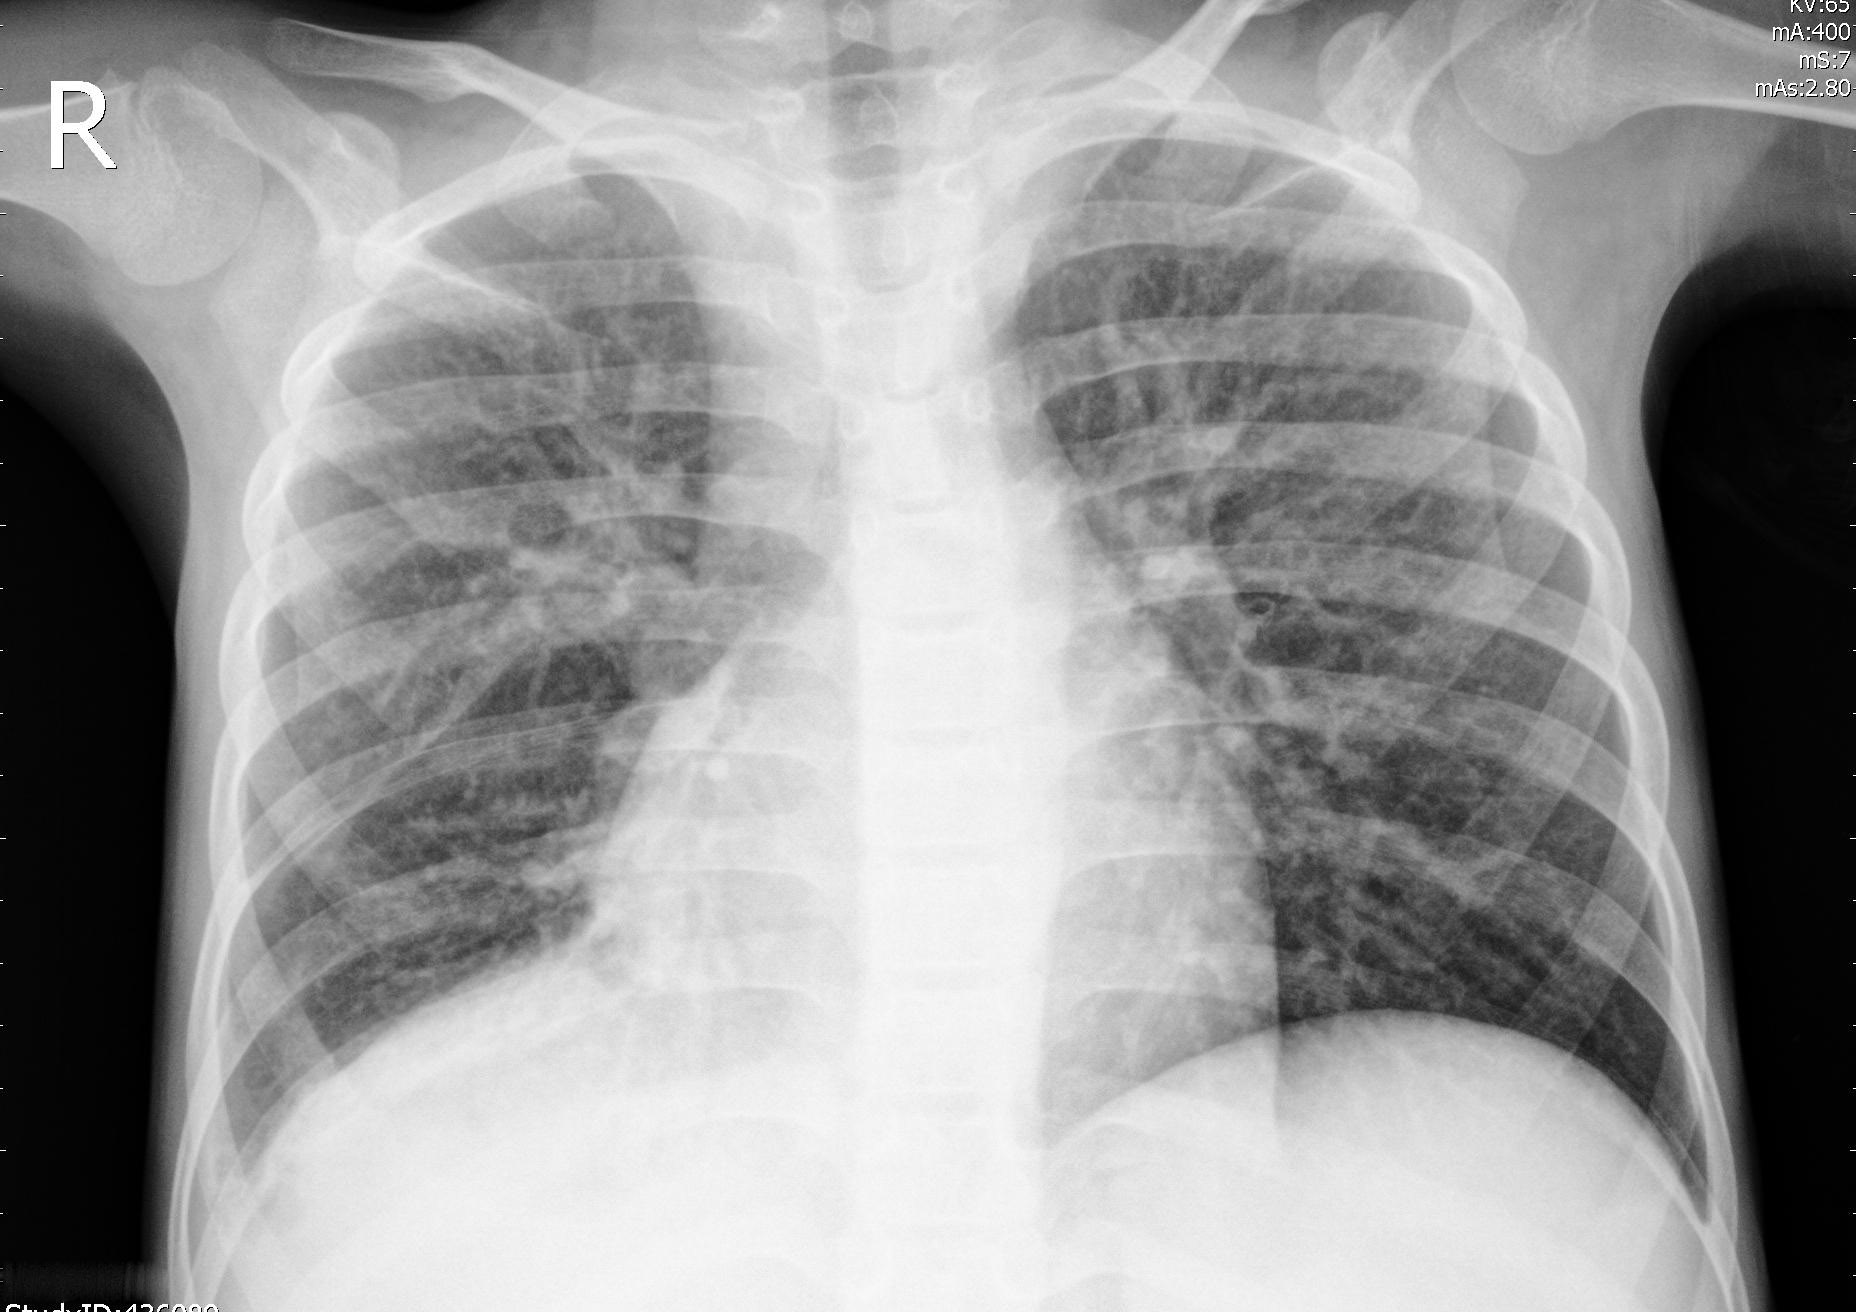
Diagnosis: PNEUMONIA